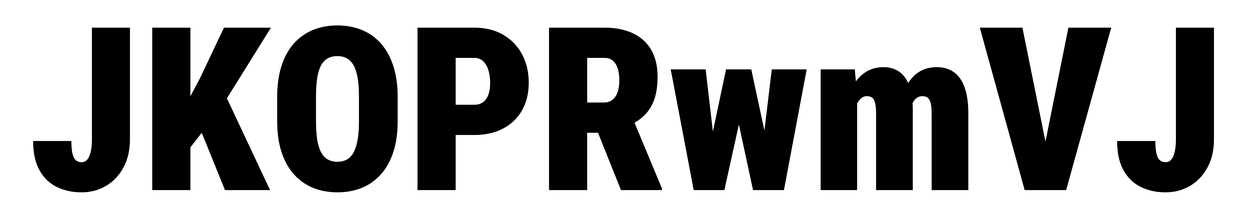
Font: Roboto_Condensed_Black